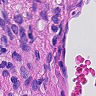
Metastatic tissue present: no